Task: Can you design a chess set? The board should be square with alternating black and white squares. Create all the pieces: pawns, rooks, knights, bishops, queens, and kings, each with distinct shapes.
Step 1035:
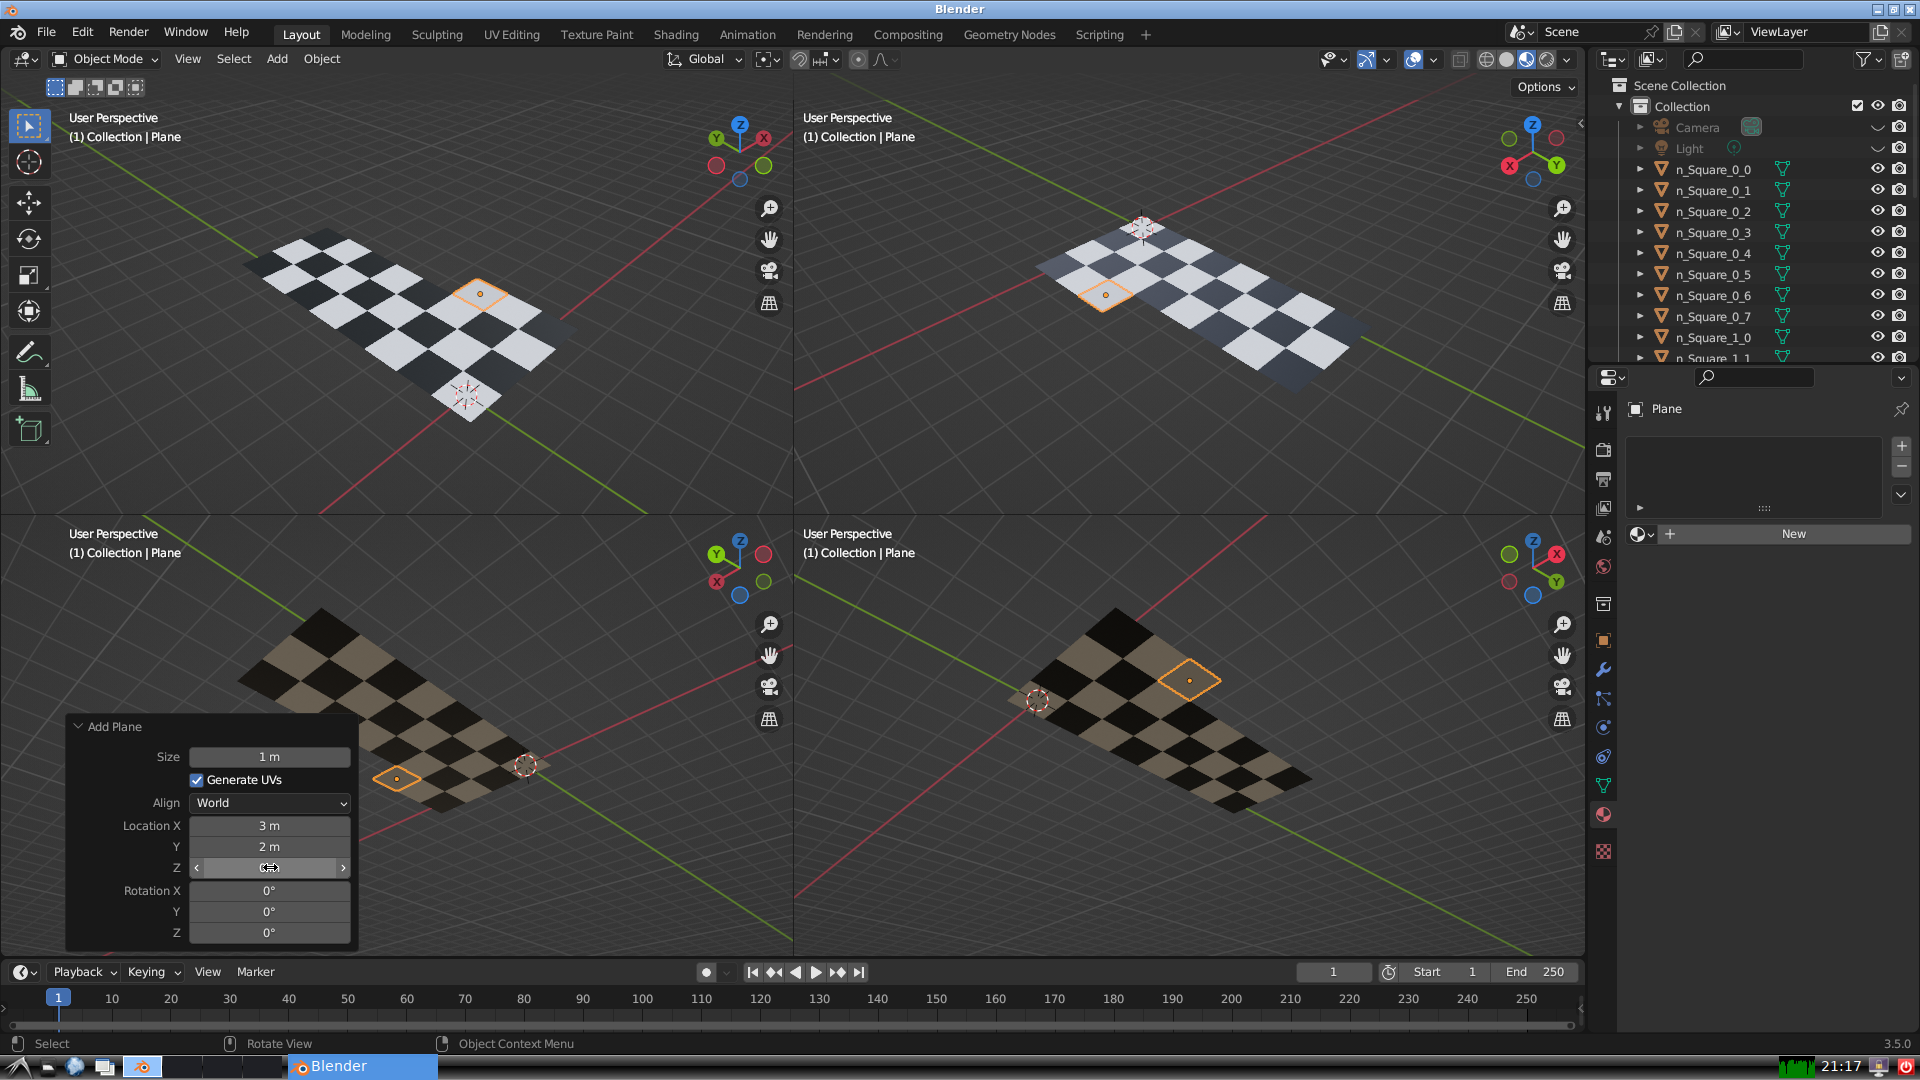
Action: click: no